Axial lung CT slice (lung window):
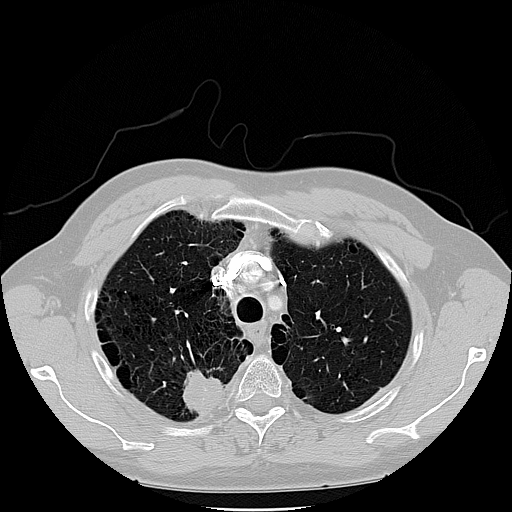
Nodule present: yes
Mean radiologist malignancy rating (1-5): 2